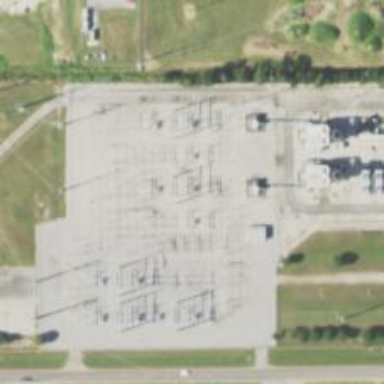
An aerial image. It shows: Switch used for power control.